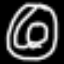
Label: donut